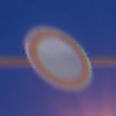
Verkehrszeichen: VerbotFahrzeugeAllerArt
Umgebung: Outdoor, Urban
Tageszeit: Night
Wetter: PartlyCloudy
Licht: Artificial
Jahreszeit: NotSpecified
Kontrast: HighContrast